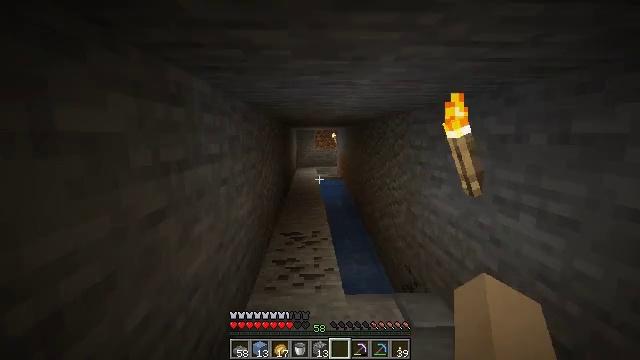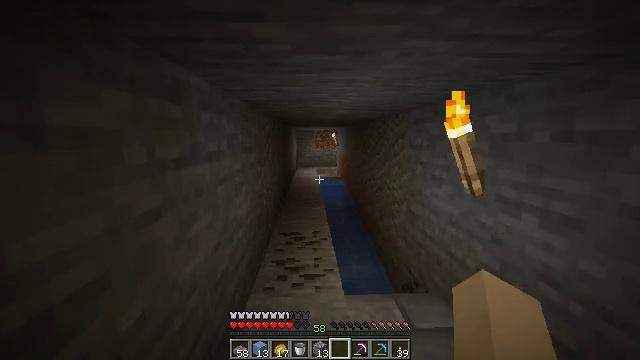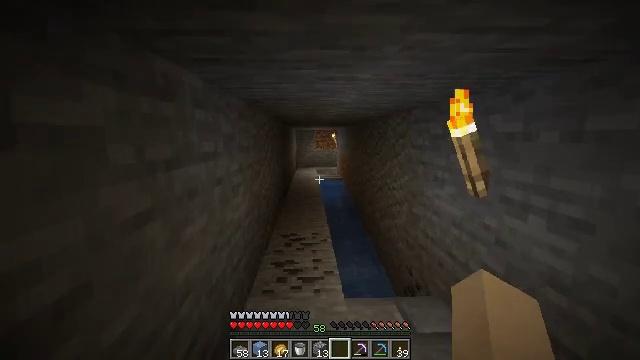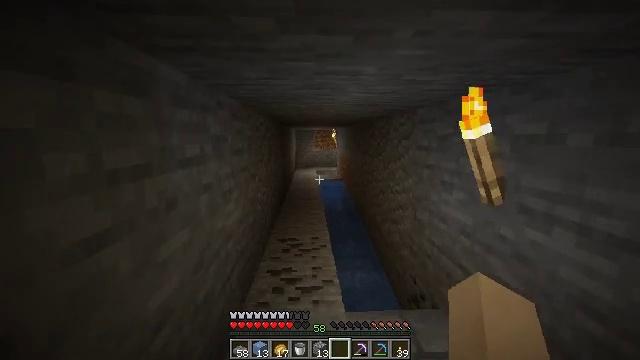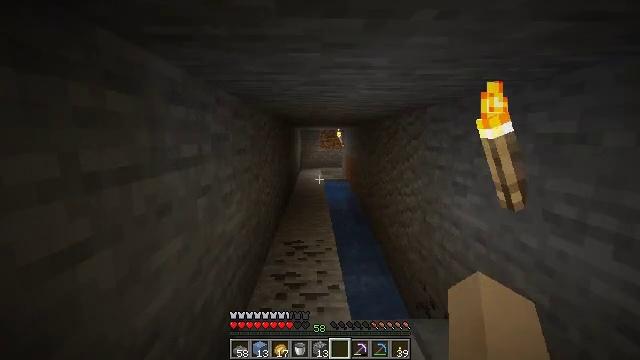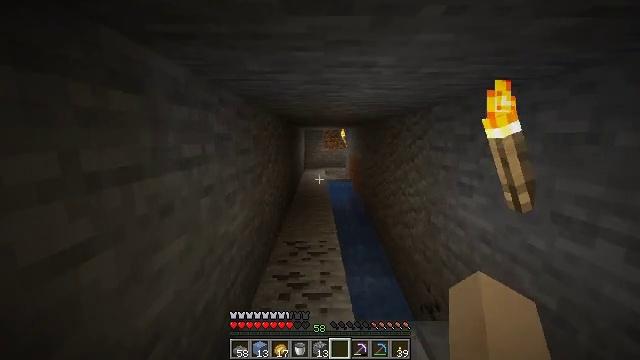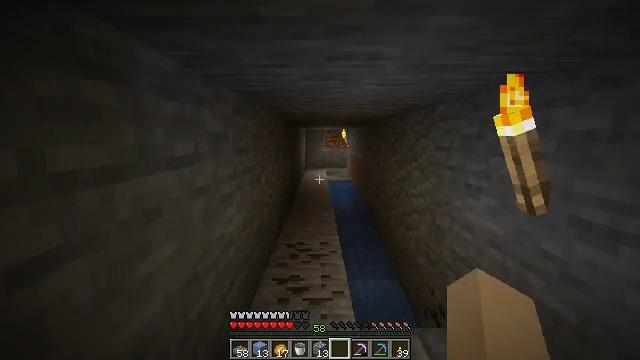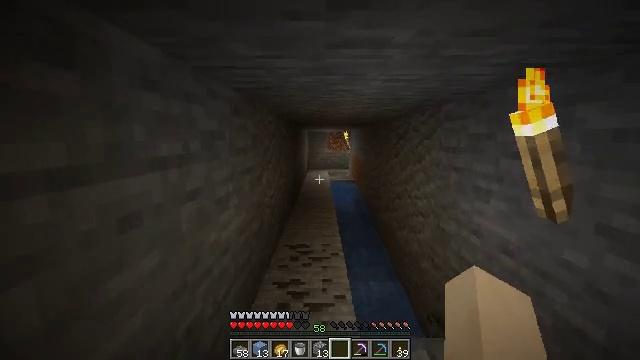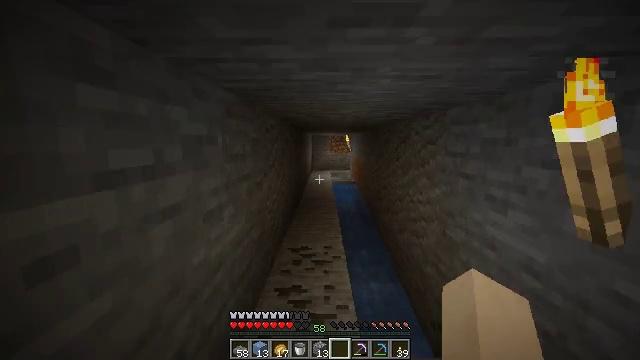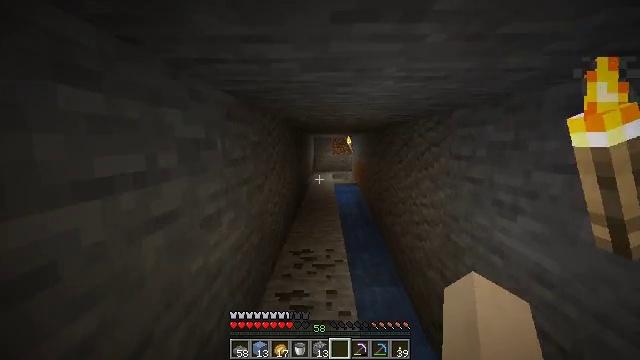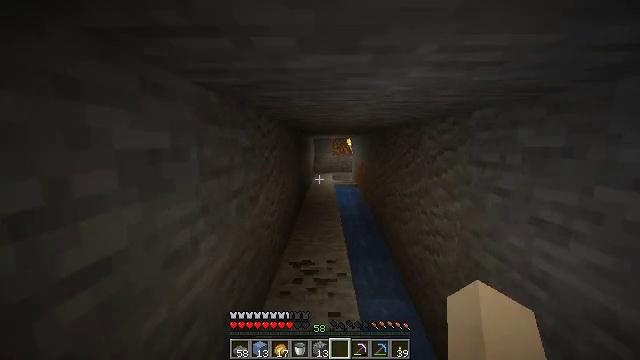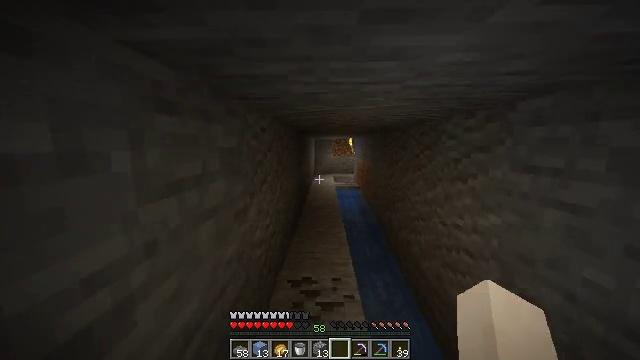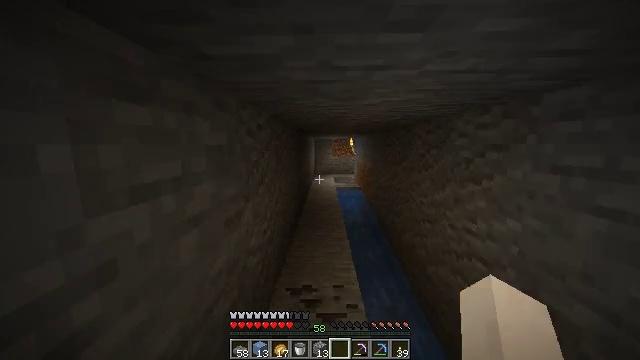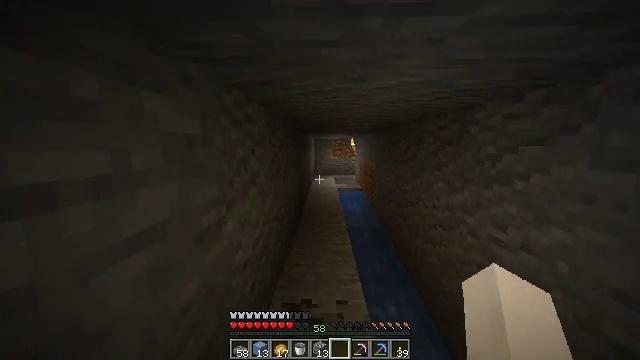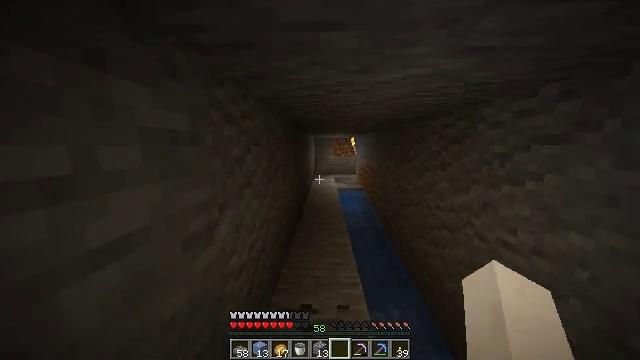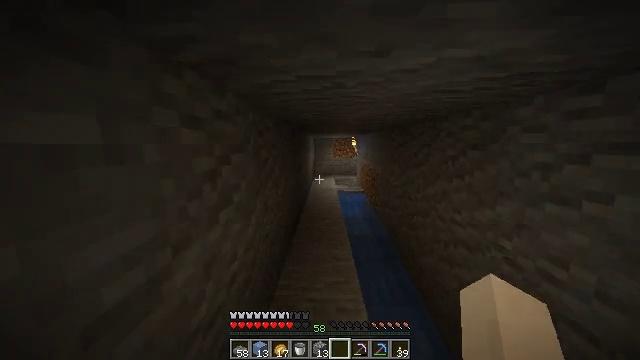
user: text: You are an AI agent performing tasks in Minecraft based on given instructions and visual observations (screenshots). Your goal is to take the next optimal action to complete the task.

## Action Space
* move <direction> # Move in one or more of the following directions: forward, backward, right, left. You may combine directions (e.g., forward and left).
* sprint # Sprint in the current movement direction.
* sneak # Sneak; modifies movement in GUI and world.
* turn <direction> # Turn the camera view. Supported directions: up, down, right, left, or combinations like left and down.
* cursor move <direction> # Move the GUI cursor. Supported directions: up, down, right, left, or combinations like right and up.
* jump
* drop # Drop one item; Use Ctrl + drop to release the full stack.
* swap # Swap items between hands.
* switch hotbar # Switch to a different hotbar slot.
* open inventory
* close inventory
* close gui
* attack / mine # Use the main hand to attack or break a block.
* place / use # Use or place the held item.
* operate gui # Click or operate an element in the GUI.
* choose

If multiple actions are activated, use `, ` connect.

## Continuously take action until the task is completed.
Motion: motion action
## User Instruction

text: Gather the stone brick slab for your inventory.
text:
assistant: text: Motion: no_op
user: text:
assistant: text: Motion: move forward
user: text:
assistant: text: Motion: move forward
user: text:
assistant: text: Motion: turn left
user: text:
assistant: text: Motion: no_op
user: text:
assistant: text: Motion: move forward
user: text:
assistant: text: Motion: move forward
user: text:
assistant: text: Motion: move forward
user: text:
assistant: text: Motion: move forward
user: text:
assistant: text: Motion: move forward
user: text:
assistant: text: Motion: move forward
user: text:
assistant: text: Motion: move forward
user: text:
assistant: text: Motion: move forward
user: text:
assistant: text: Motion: move forward
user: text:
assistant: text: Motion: move forward
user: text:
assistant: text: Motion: move forward
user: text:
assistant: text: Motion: move forward
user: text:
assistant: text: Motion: move forward
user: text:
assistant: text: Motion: move forward
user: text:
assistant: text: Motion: move forward
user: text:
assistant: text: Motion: move forward
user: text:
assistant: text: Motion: move forward
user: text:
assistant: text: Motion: move forward
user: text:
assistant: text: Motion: move forward
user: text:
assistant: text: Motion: move forward
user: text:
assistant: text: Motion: move forward
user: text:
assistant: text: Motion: move forward
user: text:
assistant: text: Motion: move forward
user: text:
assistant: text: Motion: move forward
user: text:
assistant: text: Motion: move forward